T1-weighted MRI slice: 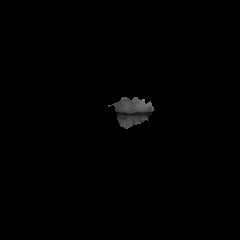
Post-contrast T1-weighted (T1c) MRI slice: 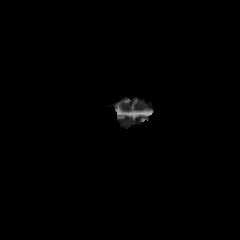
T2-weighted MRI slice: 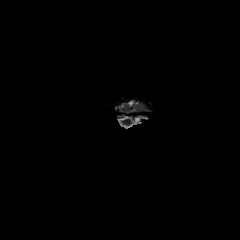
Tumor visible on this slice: no